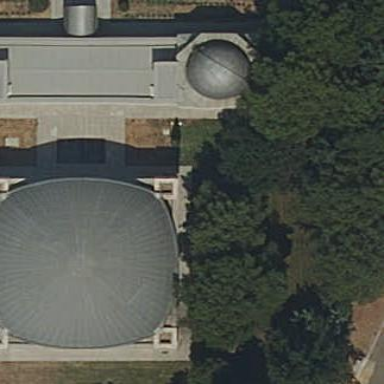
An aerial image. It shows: Public building that is museum.